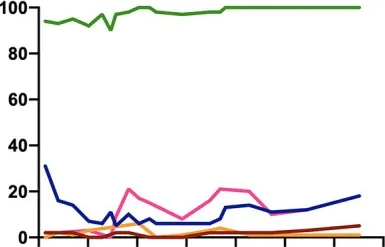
Donor percent chimerism as measured by STR was followed over time. Full donor-derived T cell chimerism was maintained. HCT, hematopoietic cell transplant; STR, single tandem repeat.
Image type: pathology (h&e)